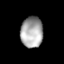
Tissue: lung
Cell type: Epithelial cells
Senescence score: 0.2326
Nuclear area (px): 672
Mean DAPI intensity: 167.677